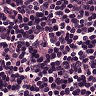
Metastatic tissue present: no